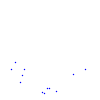
Particle: proton